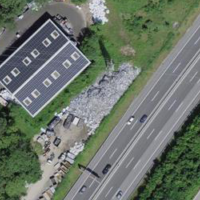
EUNIS habitat code: 57
Species observed at this site:
Veronica chamaedrys